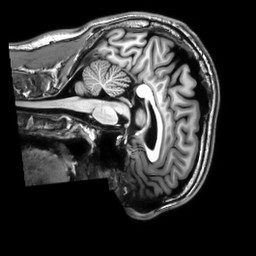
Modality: T1w
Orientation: sagittal
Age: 25
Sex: male
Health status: healthy
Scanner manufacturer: philips
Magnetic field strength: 3 T
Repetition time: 0.009 s
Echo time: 0.003996 s